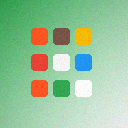
Screen state: on